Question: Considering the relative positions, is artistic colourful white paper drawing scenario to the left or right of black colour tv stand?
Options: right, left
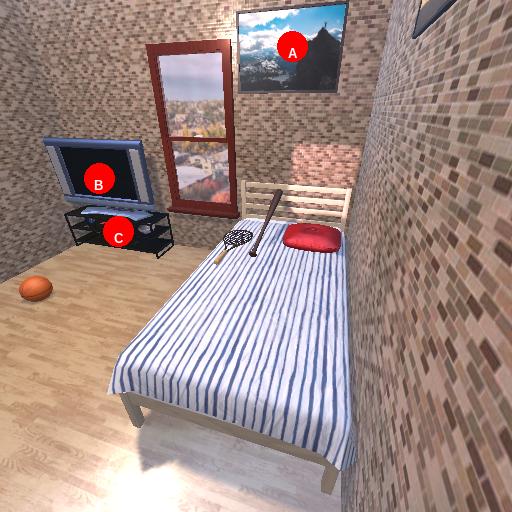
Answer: right